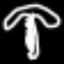
Label: palm tree